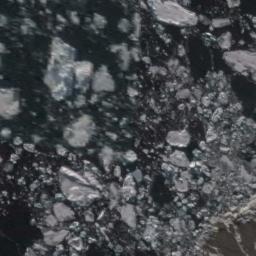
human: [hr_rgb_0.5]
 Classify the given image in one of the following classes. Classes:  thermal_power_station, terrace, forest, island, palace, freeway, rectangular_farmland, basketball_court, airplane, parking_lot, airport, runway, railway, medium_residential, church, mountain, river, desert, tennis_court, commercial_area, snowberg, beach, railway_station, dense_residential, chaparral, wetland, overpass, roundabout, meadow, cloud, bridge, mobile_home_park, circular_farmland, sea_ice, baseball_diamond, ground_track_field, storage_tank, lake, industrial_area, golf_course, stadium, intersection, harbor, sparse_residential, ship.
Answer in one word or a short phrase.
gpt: sea_ice